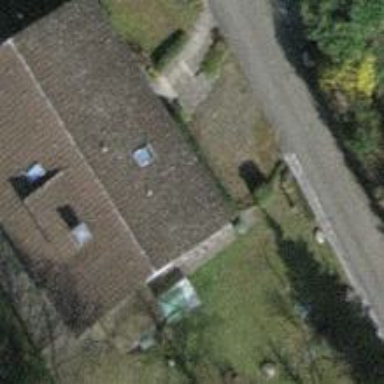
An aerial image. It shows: Detached building.